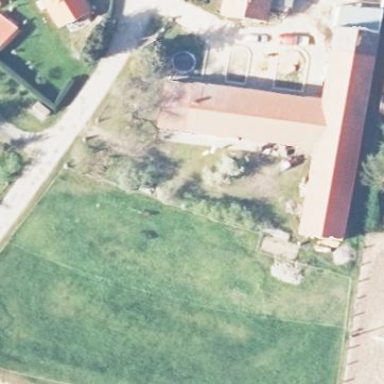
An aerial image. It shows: Stable building.